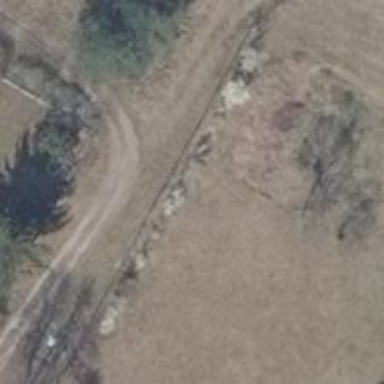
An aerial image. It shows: Sandy track road with grade3 tracktype.